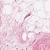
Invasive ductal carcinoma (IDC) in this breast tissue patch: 0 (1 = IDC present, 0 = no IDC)